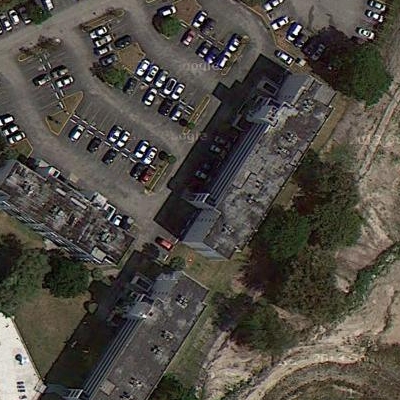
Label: cIndustry